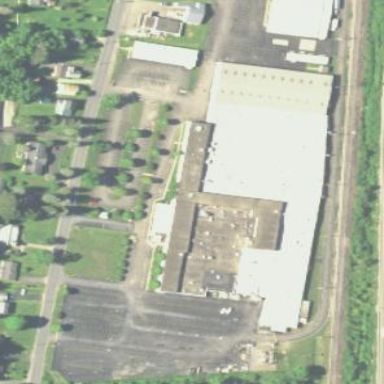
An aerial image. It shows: Industrial building.